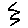
Label: zigzag